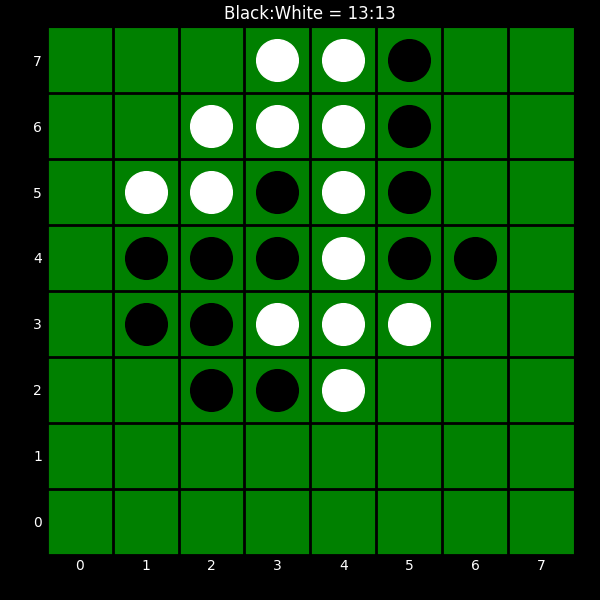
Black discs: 13
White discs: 13